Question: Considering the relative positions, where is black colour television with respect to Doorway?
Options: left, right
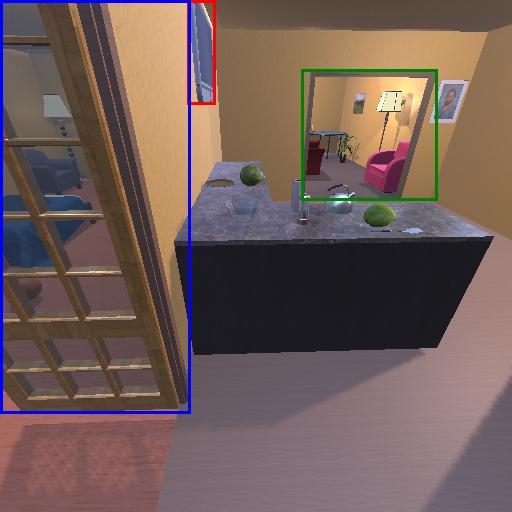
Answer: left